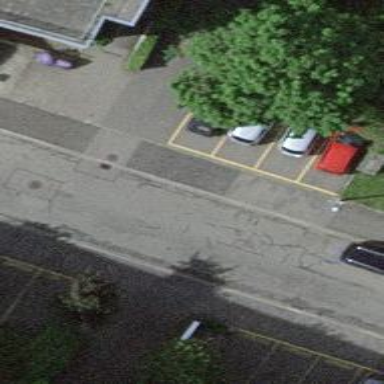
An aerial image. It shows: Residential road with asphalt surface. There are sidewalks on both sides of the road. The parking lanes are perpendicular to the road.